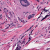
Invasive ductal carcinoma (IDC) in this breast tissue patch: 0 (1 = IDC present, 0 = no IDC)